Question: My composer.json:
'''
{
"name": "symfony/framework-standard-edition",
"license": "MIT",
"type": "project",
"description": "The "Symfony Standard Edition" distribution",
"autoload": {
"psr-0": { "": "src/", "SymfonyStandard": "app/" }
},
"require": {
"php": ">=5.3.3",
"symfony/symfony": "2.6.*",
"doctrine/orm": "~2.2,>=2.2.3",
"doctrine/doctrine-bundle": "~1.2",
"twig/extensions": "~1.0",
"symfony/assetic-bundle": "~2.3",
"symfony/swiftmailer-bundle": "~2.3",
"symfony/monolog-bundle": "~2.4",
"sensio/distribution-bundle": "~3.0",
"sensio/framework-extra-bundle": "~3.0",
"incenteev/composer-parameter-handler": "~2.0",
"gedmo/doctrine-extensions": "dev-master",
"stof/doctrine-extensions-bundle": "dev-master",
'''
and after composer update/install (tried both) i got that kind error
"stof/doctrine-extensions-bundle v1.1.0 requires gedmo/doctrine-extensions 2.3.* -> no matching package found"
(picture uploaded). I deleted the stof required and then everything works just fine. Got it in all my projects (~~ 15 totally on storage).

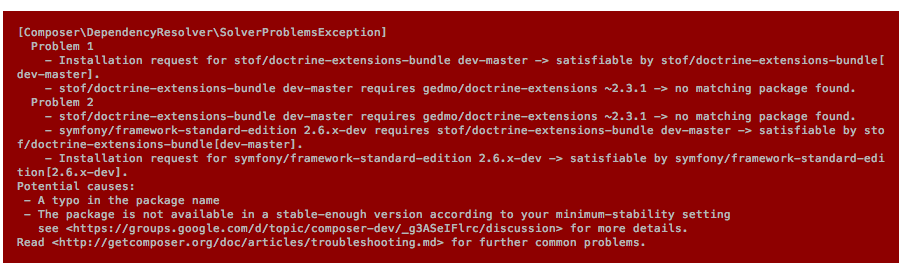
Answer: remove
"gedmo/doctrine-extensions": "dev-master",
stof/doctrine-extensions-bundle has it in its dependencies <URL>
and will install latest v2.3.12 <URL> satisfied by dependency: gedmo/doctrine-extensions: ~2.3.1
'''
"require": {
"php": ">=5.3.3",
"symfony/symfony": "2.6.*",
"doctrine/orm": "~2.2,>=2.2.3",
"doctrine/doctrine-bundle": "~1.2",
"twig/extensions": "~1.0",
"symfony/assetic-bundle": "~2.3",
"symfony/swiftmailer-bundle": "~2.3",
"symfony/monolog-bundle": "~2.4",
"sensio/distribution-bundle": "~3.0",
"sensio/framework-extra-bundle": "~3.0",
"incenteev/composer-parameter-handler": "~2.0",
"stof/doctrine-extensions-bundle": "dev-master",
'''